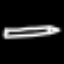
Label: pencil